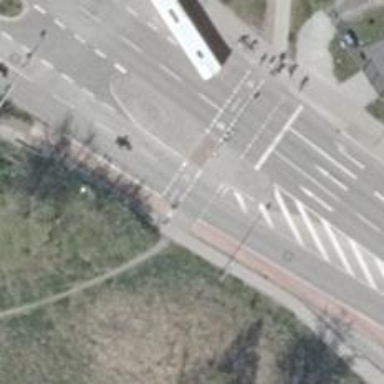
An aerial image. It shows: Crossing with traffic signals.